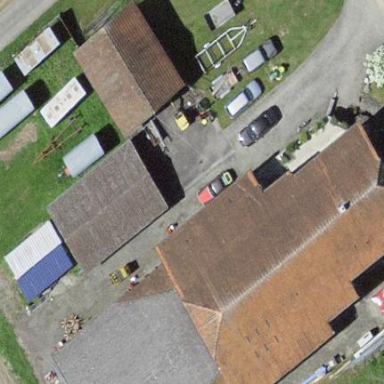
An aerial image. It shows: Farm building.